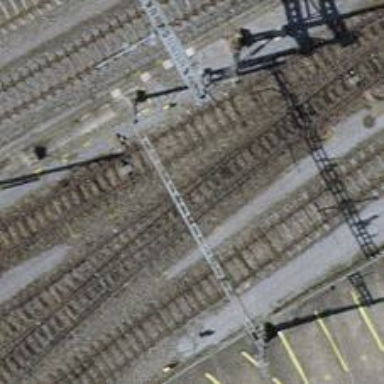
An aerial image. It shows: Railway yard with one track. The railway is electrified with contact line.